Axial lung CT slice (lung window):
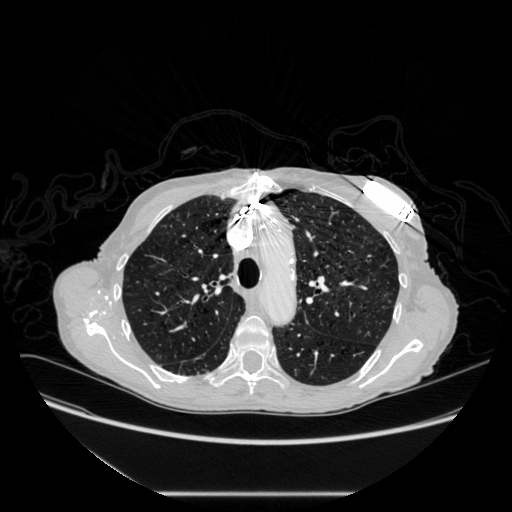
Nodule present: no